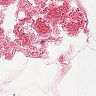
Metastatic tissue present: no